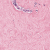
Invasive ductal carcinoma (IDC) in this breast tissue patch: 0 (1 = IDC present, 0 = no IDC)